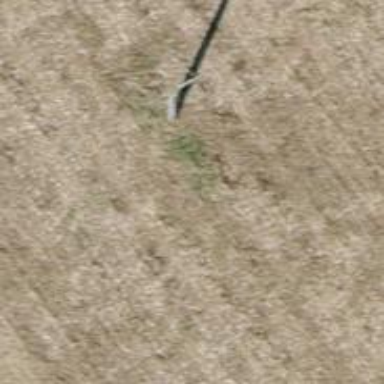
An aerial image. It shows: Power pole.